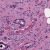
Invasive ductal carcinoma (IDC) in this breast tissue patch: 1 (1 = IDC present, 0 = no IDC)